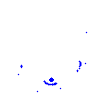
Particle: proton